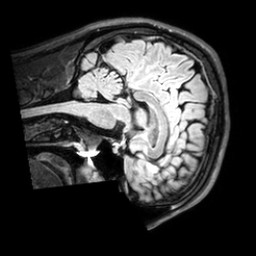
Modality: T1w
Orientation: sagittal
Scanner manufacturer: philips
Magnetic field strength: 3 T
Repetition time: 4.8 s
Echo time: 0.2586 s